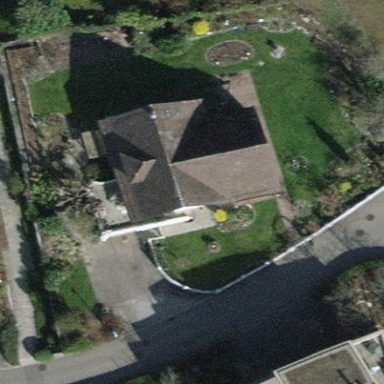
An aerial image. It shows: Building with gabled roof.